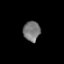
Tissue: prostate
Cell type: Myeloid cells
Senescence score: 0.3282
Nuclear area (px): 331
Mean DAPI intensity: 119.39